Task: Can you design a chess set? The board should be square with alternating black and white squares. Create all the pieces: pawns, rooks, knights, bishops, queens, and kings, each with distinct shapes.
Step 3794:
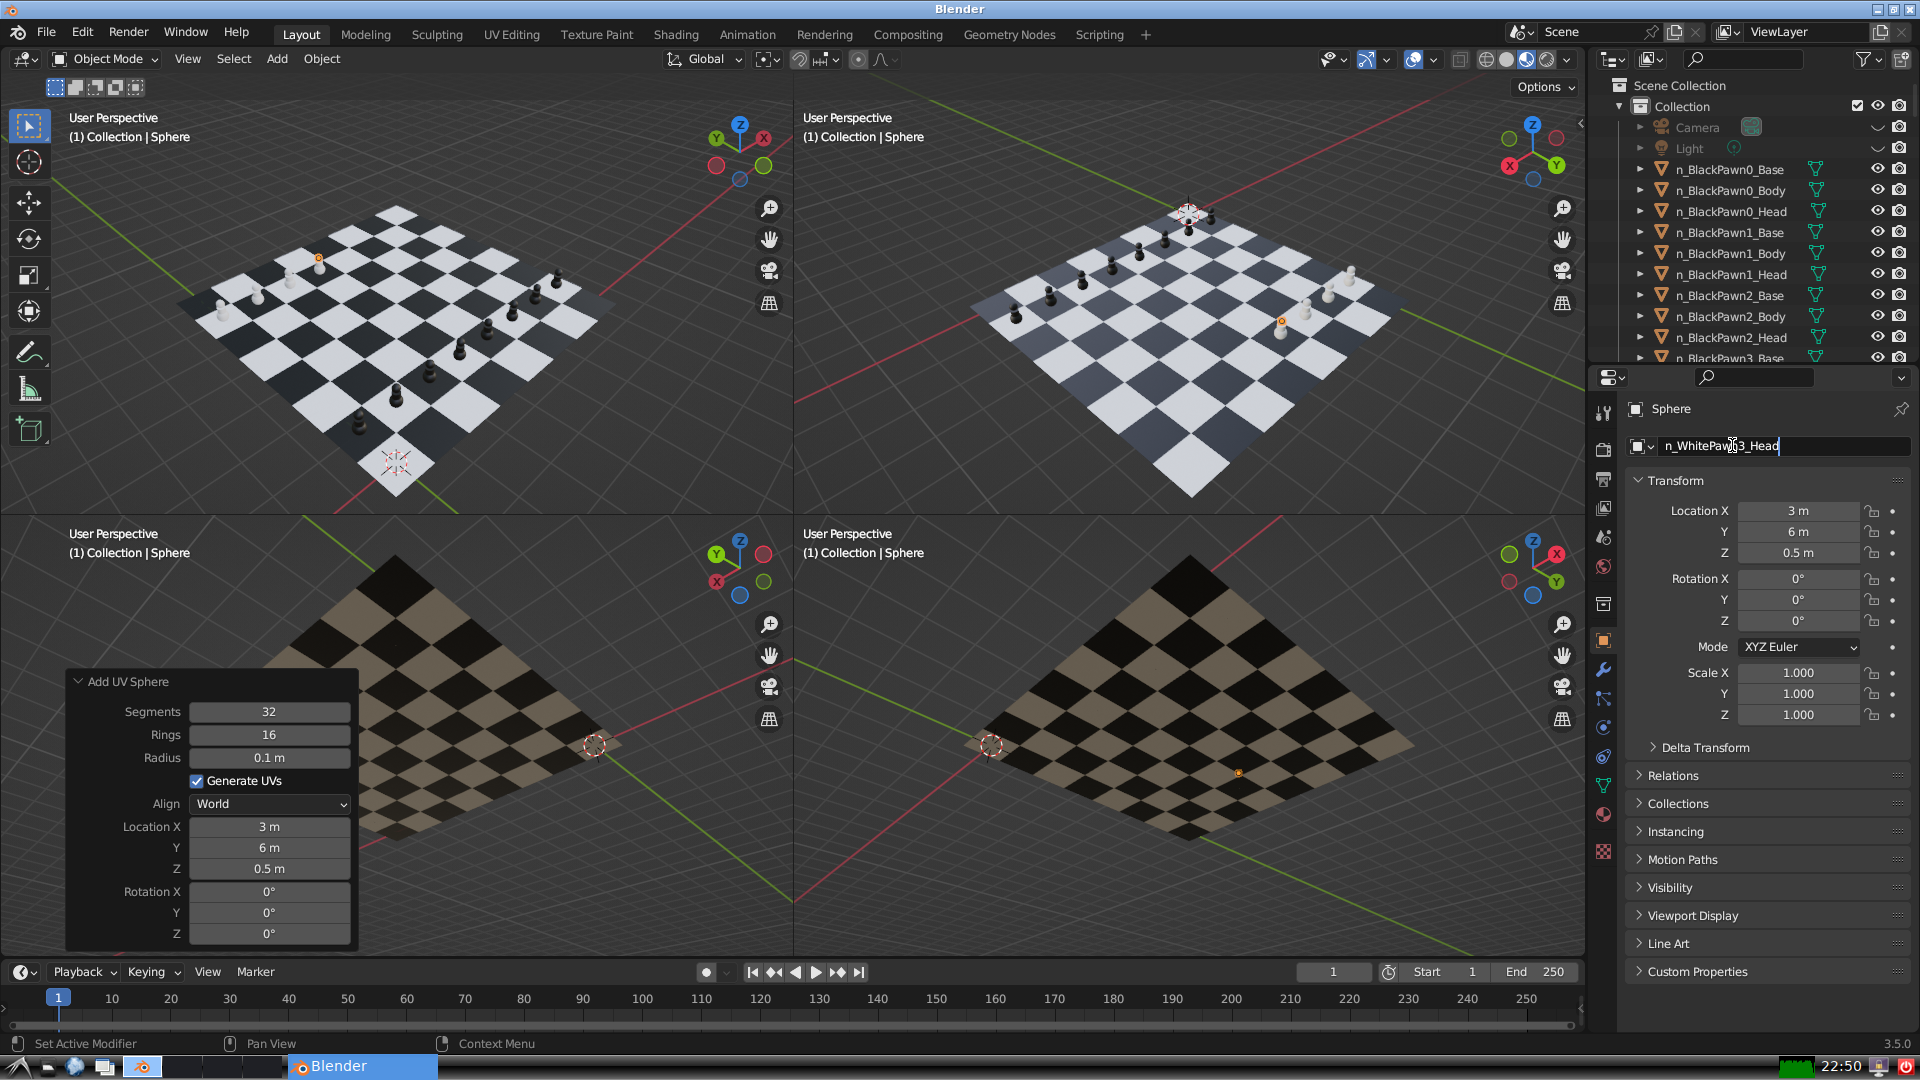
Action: {"key_press": ['Return']}